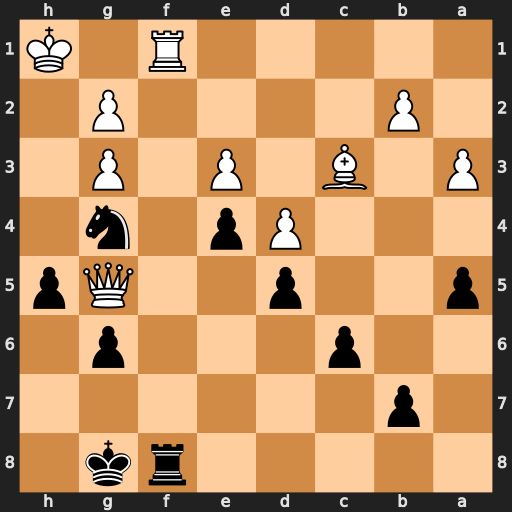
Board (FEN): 5rk1/1p6/2p3p1/p2p2Qp/3Pp1n1/P1B1P1P1/1P4P1/5R1K
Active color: b
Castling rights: -
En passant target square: -
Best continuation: Rxf1#